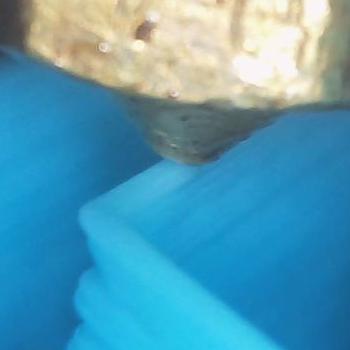
Flow rate: 133%